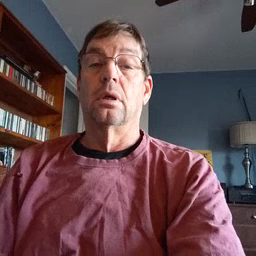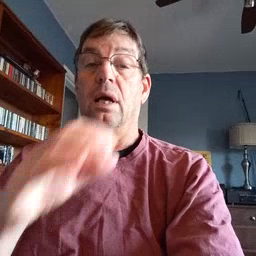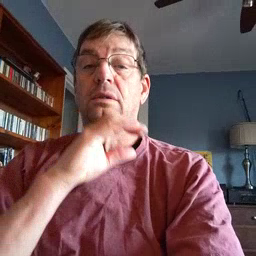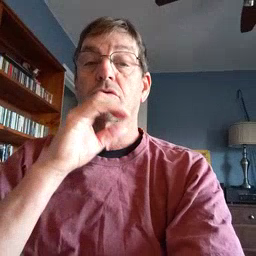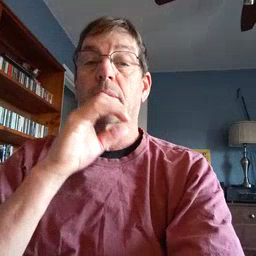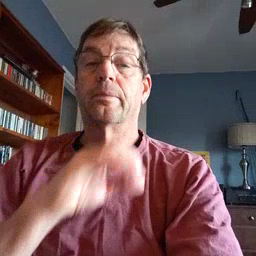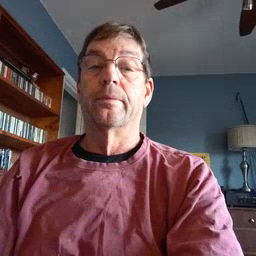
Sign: icecream